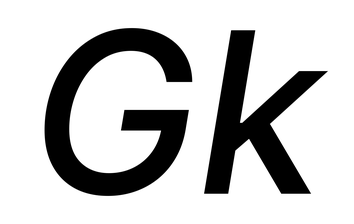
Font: Inter-Italic_Medium_Italic